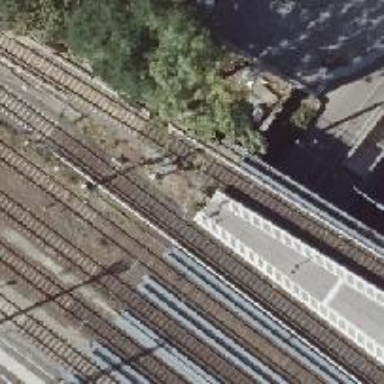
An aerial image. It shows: Railway signal.